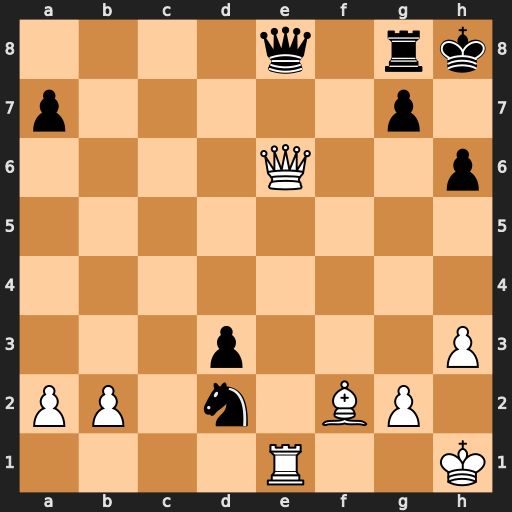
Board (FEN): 4q1rk/p5p1/4Q2p/8/8/3p3P/PP1n1BP1/4R2K
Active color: w
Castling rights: -
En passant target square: -
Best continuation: Qxe8 Rxe8 Rxe8+